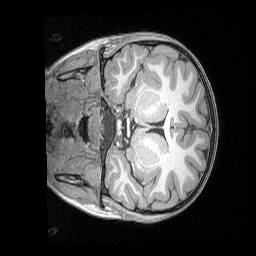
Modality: T1w
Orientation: coronal
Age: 8
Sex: female
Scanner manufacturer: siemens
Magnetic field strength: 3 T
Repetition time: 2.53 s
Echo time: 0.00164 s